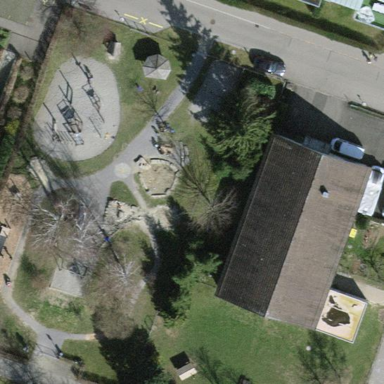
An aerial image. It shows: Playground area for leisure land.